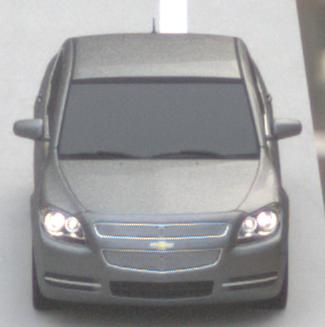
Make: Chevrolet
Model: Malibu 2.4
Detailed model: Malibu
Model produced from: 2012/07
Model produced until: 2014/08
Doors: 4
Color: gray
Road condition: dry road
Daytime: morning or afternoon
Contrast: low contrast